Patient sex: M
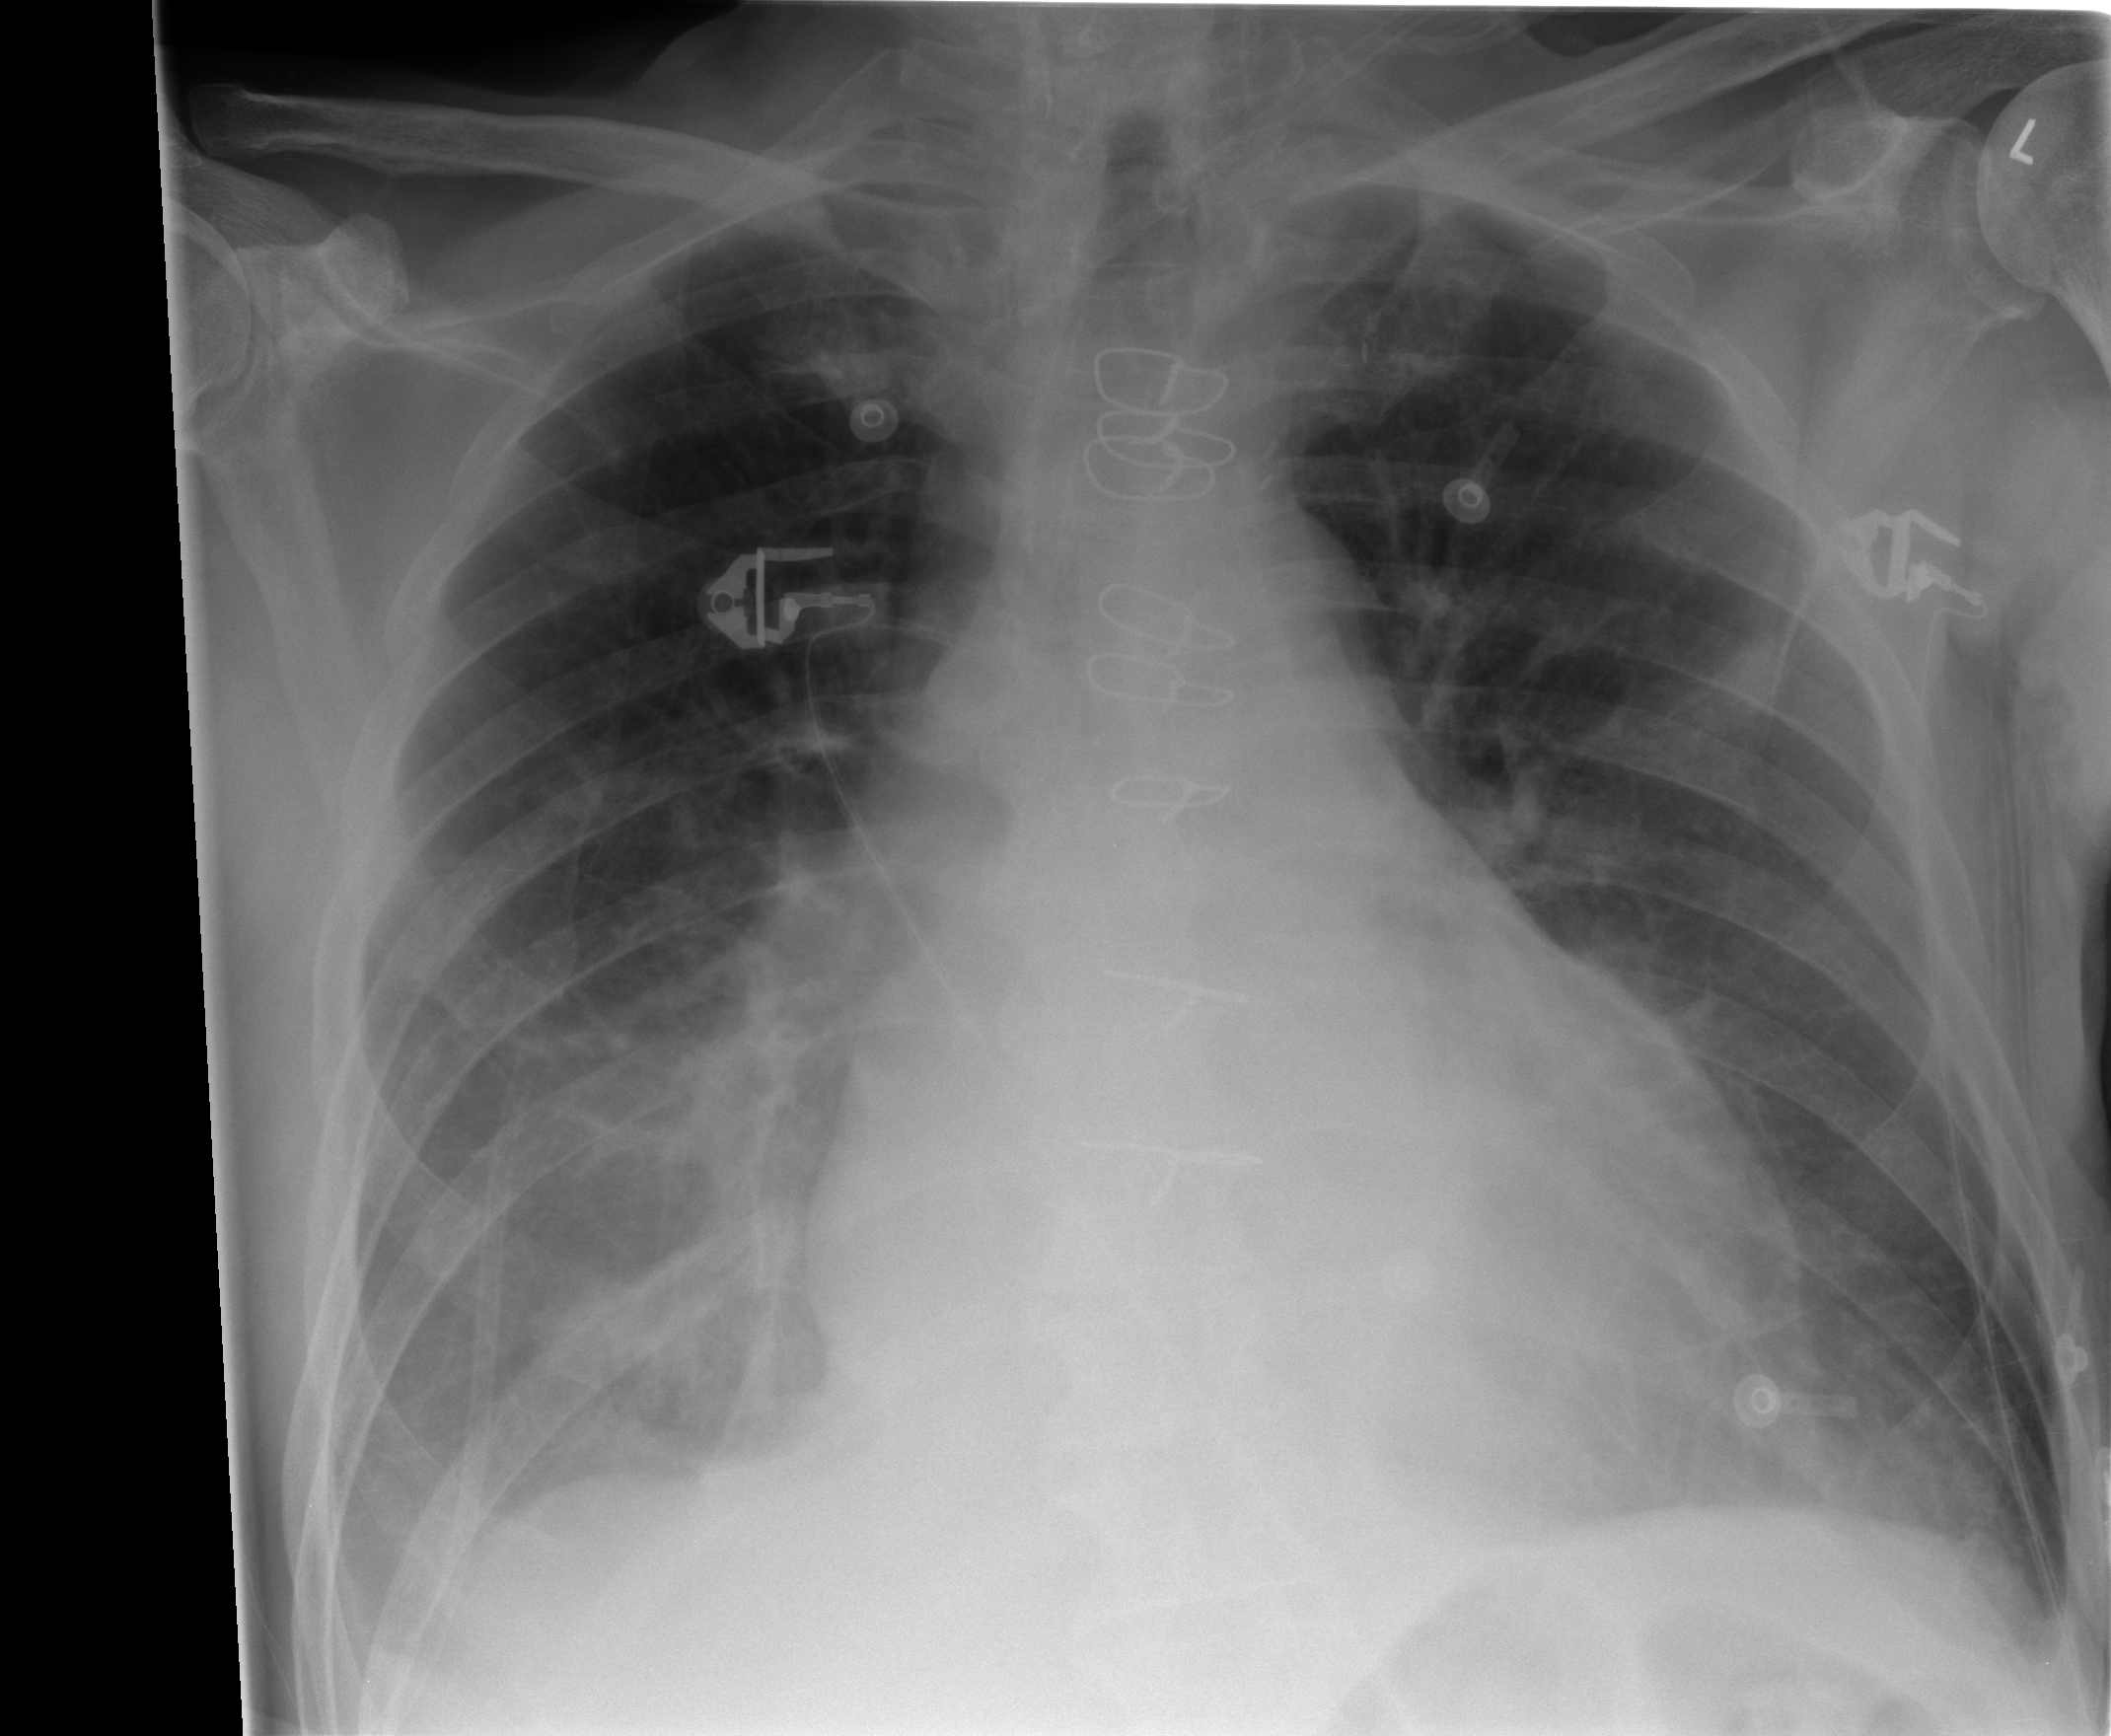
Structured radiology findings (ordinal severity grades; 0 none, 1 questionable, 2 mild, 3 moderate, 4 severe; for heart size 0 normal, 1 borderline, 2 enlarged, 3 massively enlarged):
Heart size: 2
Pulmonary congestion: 0
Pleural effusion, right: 2
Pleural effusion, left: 2
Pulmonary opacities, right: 0
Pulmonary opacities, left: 0
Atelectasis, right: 2
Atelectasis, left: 2